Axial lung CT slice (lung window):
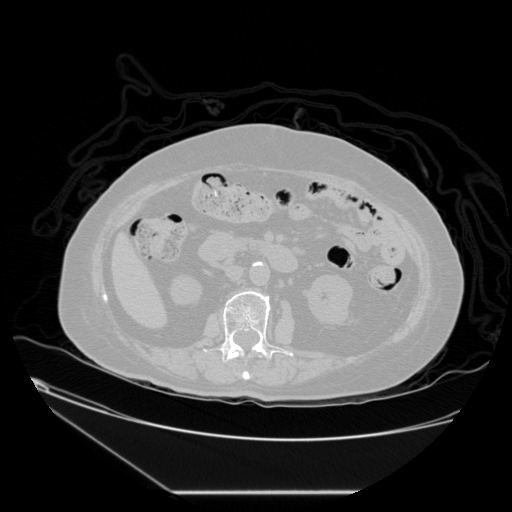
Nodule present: no